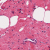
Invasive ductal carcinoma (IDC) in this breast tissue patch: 0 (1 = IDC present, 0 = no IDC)